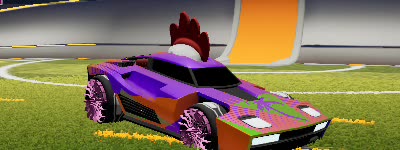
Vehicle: breakout